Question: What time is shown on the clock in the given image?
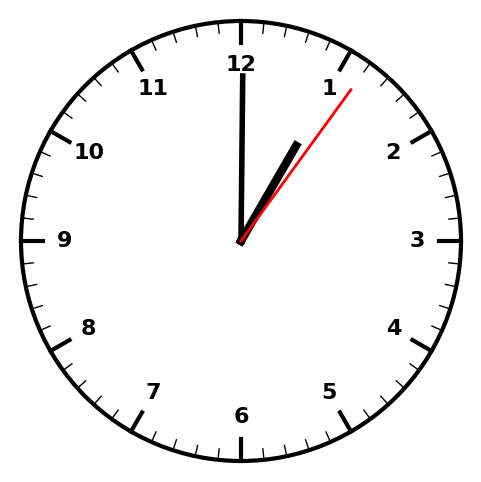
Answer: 01:00:06